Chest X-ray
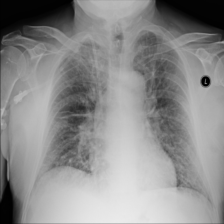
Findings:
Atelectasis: negative
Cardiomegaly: negative
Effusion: negative
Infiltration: negative
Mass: negative
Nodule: negative
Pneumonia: negative
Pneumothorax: negative
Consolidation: negative
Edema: positive
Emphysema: negative
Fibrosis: negative
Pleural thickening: negative
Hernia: negative